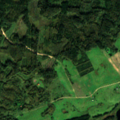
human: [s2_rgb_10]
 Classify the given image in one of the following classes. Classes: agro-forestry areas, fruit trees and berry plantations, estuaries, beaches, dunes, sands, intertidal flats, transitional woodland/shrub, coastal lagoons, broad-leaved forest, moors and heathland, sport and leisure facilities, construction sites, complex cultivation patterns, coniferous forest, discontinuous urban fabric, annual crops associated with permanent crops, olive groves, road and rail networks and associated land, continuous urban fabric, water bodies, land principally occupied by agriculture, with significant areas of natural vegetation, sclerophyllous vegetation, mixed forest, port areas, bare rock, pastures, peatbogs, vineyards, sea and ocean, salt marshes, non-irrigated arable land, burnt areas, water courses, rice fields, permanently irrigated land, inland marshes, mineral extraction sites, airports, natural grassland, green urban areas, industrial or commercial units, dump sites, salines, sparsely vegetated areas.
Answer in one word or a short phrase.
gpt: pastures, mixed forest, transitional woodland/shrub